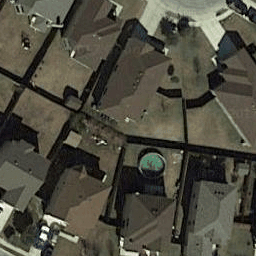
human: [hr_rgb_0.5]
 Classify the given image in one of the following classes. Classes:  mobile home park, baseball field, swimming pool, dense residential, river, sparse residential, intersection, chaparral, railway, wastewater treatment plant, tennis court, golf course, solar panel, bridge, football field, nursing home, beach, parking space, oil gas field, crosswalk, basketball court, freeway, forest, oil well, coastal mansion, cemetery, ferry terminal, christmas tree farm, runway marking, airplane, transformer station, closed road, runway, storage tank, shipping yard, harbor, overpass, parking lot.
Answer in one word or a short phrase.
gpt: dense residential